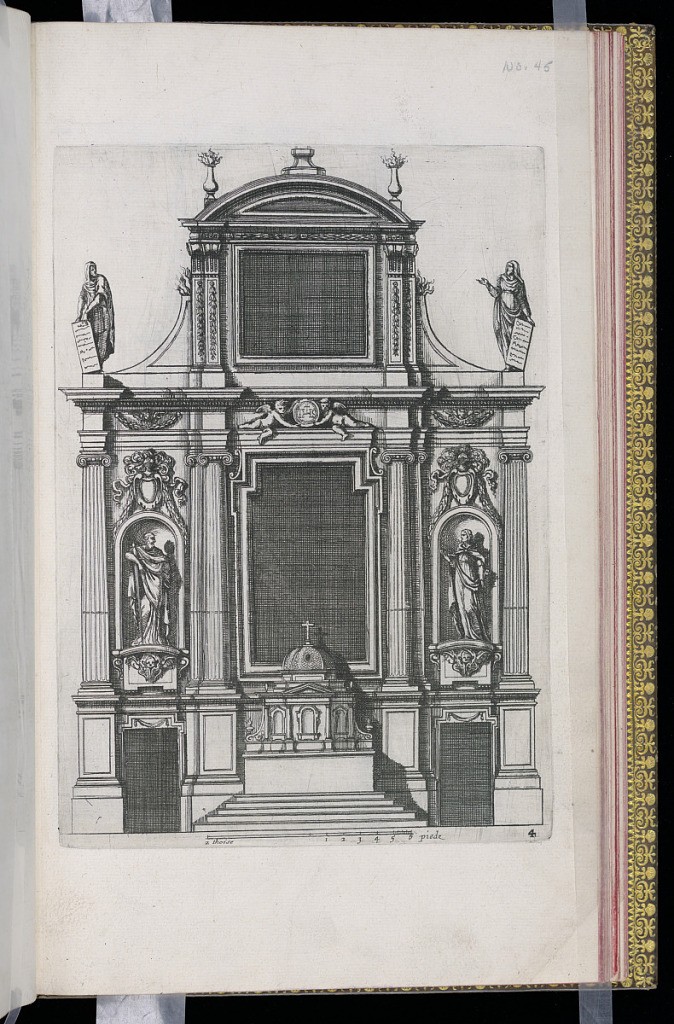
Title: Altar Design
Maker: D. Antoine Pierretz, French, active 1647
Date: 1647-55
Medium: Etching on laid paper
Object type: Print
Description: Design for an ecclesiastical (church) altar decorated with classical motifs featuring sculpted saints, flaming vases, festoons of leaves, masks (mascarons), fluted pilasters, putti, cartouches, brackets, and a model of a domed church. A scale below. The plate is numbered.